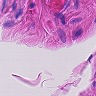
Metastatic tissue present: no